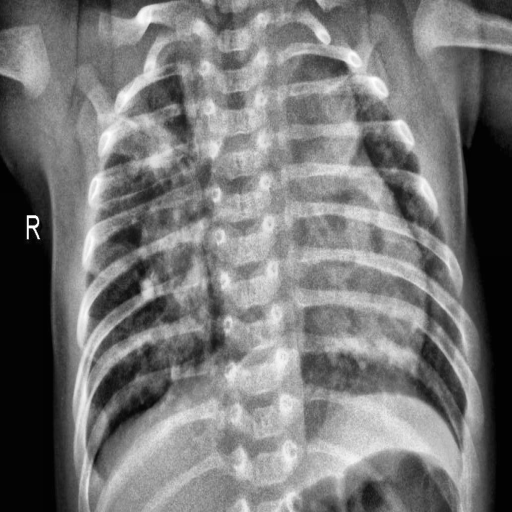
Finding: PNEUMONIA